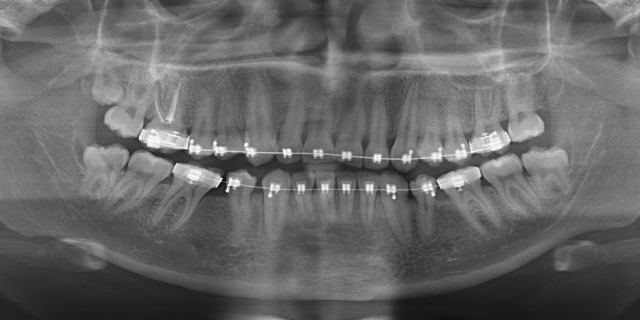
adult